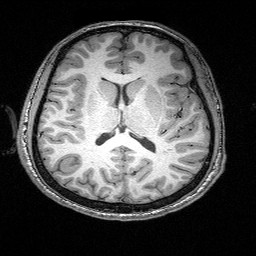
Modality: T1w
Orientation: coronal
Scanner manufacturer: siemens
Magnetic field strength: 3 T
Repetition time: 2.25 s
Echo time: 0.00418 s